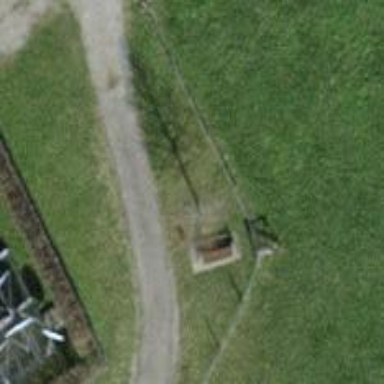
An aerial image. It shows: Bench.